Question: I'm trying to integrate my current AngularJS project with Karma Coverage. Please find below the and my .
'''
{
"name": "Project",
"description": "Description",
"repository": "https://www.repo.com",
"devDependencies": {
"karma": "~0.10.9",
"karma-junit-reporter": "~0.2.1",
"karma-jasmine": "~0.1.5",
"karma-ng-scenario": "~0.1",
"karma-script-launcher": "~0.1.0",
"karma-chrome-launcher": "~0.1.3",
"karma-firefox-launcher": "~0.1.3",
"karma-phantomjs-launcher": "~0.1.4",
"karma-ng-html2js-preprocessor": "~0.1",
"karma-coverage": "~0.1"
}
}
'''
'''
'use strict';
module.exports = function (config) {
config.set({
basePath: '../../public/',
logLevel: config.LOG_DEBUG,
frameworks: ['jasmine'],
singleRun: true,
files: [
'libs/jquery/jquery-1.9.0.js',
'libs/angular/1.2.10/angular.js',
'libs/angular/**/*.js',
'libs/angular/*.js',
'libs/vendor/*.js',
'libs/test/**/*.js',
// fixtures
{pattern: 'test/mock-data/helloworld/*.json', watched: true, served: true, included: false},
'apps/helloworld/**/*.js',
'apps/helloworld/*.js',
'test/helloworld/unit/**/*.js',
'test/helloworld/*.js',
'views/helloworld/directives/*.html'
],
exclude: [
'libs/angular/1.2.10/*.min.js',
'libs/angular/angular-animate.js'
],
browsers: ['PhantomJS'],
reporters: ['progress', 'junit', 'coverage'],
preprocessor: {
'apps/helloworld/**/*.js': ['coverage'],
'*.html': ['ng-html2js']
}
})
};
'''
When I try to run "node_modules/.bin/karma start conf/advisor/karma.conf.js" all the tests run successfully but the karma-coverage report is completely empty. I've tried a couple of options but I cannot make the reports to appear.

The console output never runs the preprocessor for the coverage. I can see that it actually runs for html2js.
'''
DEBUG [plugin]: Loading karma-* from /Users/alansouza/workspace/helloworld/node_modules
DEBUG [plugin]: Loading plugin /Users/alansouza/workspace/helloworld/node_modules/karma-chrome-launcher.
DEBUG [plugin]: Loading plugin /Users/alansouza/workspace/helloworld/node_modules/karma-coffee-preprocessor.
DEBUG [plugin]: Loading plugin /Users/alansouza/workspace/helloworld/node_modules/karma- coverage.
DEBUG [plugin]: Loading plugin /Users/alansouza/workspace/helloworld/node_modules/karma-firefox-launcher.
DEBUG [plugin]: Loading plugin /Users/alansouza/workspace/helloworld/node_modules/karma-html2js-preprocessor.
DEBUG [plugin]: Loading plugin /Users/alansouza/workspace/helloworld/node_modules/karma-jasmine.
DEBUG [plugin]: Loading plugin /Users/alansouza/workspace/helloworld/node_modules/karma-junit-reporter.
DEBUG [plugin]: Loading plugin /Users/alansouza/workspace/helloworld/node_modules/karma-ng-html2js-preprocessor.
DEBUG [plugin]: Loading plugin /Users/alansouza/workspace/helloworld/node_modules/karma-ng-scenario.
DEBUG [plugin]: Loading plugin /Users/alansouza/workspace/helloworld/node_modules/karma-phantomjs-launcher.
DEBUG [plugin]: Loading plugin /Users/alansouza/workspace/helloworld/node_modules/karma-requirejs.
DEBUG [plugin]: Loading plugin /Users/alansouza/workspace/helloworld/node_modules/karma-script-launcher.
INFO [karma]: Karma v0.10.10 server started at http://localhost:9876/
INFO [launcher]: Starting browser PhantomJS
DEBUG [launcher]: Creating temp dir at /var/folders/8_/vw105h0j3vn66cgzttktdjmm0000gn/T/karma-29140367
DEBUG [launcher]: /Users/alansouza/workspace/helloworld/node_modules/karma-phantomjs-launcher/node_modules/phantomjs/lib/phantom/bin/phantomjs /var/folders/8_/vw105h0j3vn66cgzttktdjmm0000gn/T/karma-29140367/capture.js
DEBUG [watcher]: Excluded file "/Users/alansouza/workspace/helloworld/public/libs/angular/1.2.10/angular-animate.min.js"
DEBUG [watcher]: Excluded file "/Users/alansouza/workspace/helloworld/public/libs/angular/1.2.10/angular-resource.min.js"
DEBUG [watcher]: Excluded file "/Users/alansouza/workspace/helloworld/public/libs/angular/1.2.10/angular-route.min.js"
DEBUG [watcher]: Excluded file "/Users/alansouza/workspace/helloworld/public/libs/angular/1.2.10/angular-sanitize.min.js"
DEBUG [watcher]: Excluded file "/Users/alansouza/workspace/helloworld/public/libs/angular/1.2.10/angular.min.js"
DEBUG [preprocessor.html2js]: Processing "/Users/alansouza/workspace/helloworld/public/views/advisor/directives/av-product-total.html".
DEBUG [preprocessor.html2js]: Processing "/Users/alansouza/workspace/helloworld/public/views/advisor/directives/av-product.html".
DEBUG [preprocessor.html2js]: Processing "/Users/alansouza/workspace/helloworld/public/views/advisor/directives/av-select-product.html".
DEBUG [watcher]: Resolved files:
'''
Am I doing something wrong here? How to make karma coverage to load my src js files?
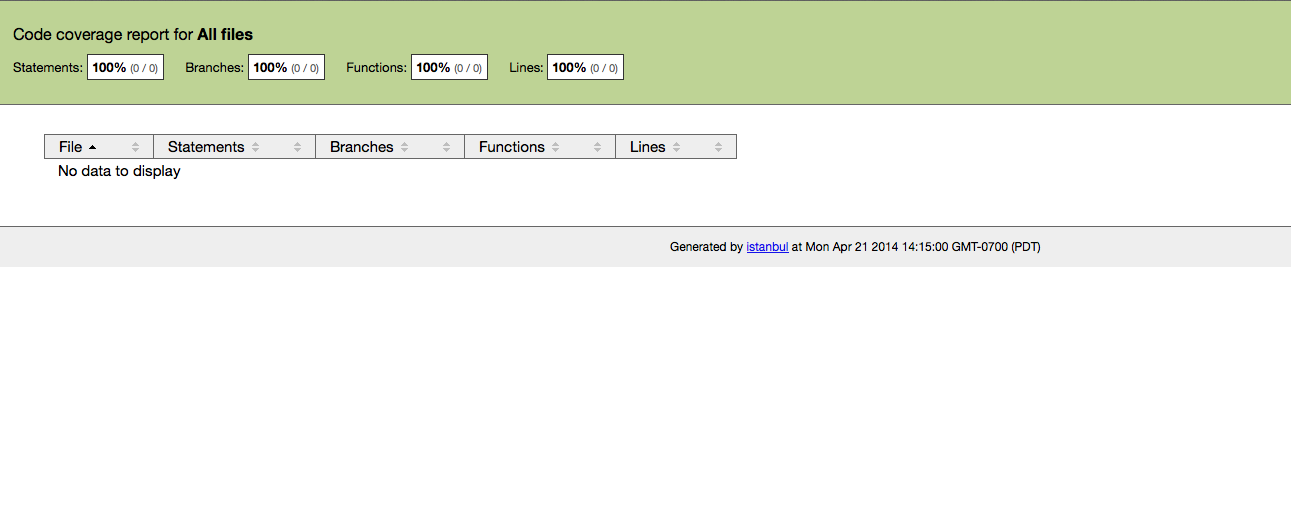
Answer: I was able to fix the problem. It was a missing "s". My karma config was initially where is supposed to be . Please find below the correct karma config:
'''
'use strict';
module.exports = function (config) {
config.set({
basePath: '../../public/',
logLevel: config.LOG_DEBUG,
frameworks: ['jasmine'],
singleRun: true,
files: [
'libs/jquery/jquery-1.9.0.js',
'libs/angular/1.2.10/angular.js',
'libs/angular/**/*.js',
'libs/angular/*.js',
'libs/vendor/*.js',
'libs/test/**/*.js',
// fixtures
{pattern: 'test/mock-data/helloworld/*.json', watched: true, served: true, included: false},
'apps/helloworld/**/*.js',
'apps/helloworld/*.js',
'test/helloworld/unit/**/*.js',
'test/helloworld/*.js',
'views/helloworld/directives/*.html'
],
exclude: [
'libs/angular/1.2.10/*.min.js',
'libs/angular/angular-animate.js'
],
browsers: ['PhantomJS'],
reporters: ['progress', 'junit', 'coverage'],
preprocessors: {
'apps/helloworld/**/*.js': ['coverage'],
'*.html': ['ng-html2js']
}
})
};
'''
The most interesting point here is: it was working before with for ng-html2js (my directives testing were passing). When I introduced coverage then the problem started to happen.